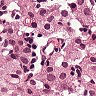
Metastatic tissue present: yes